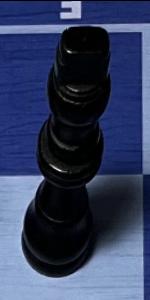
Label: King_Black